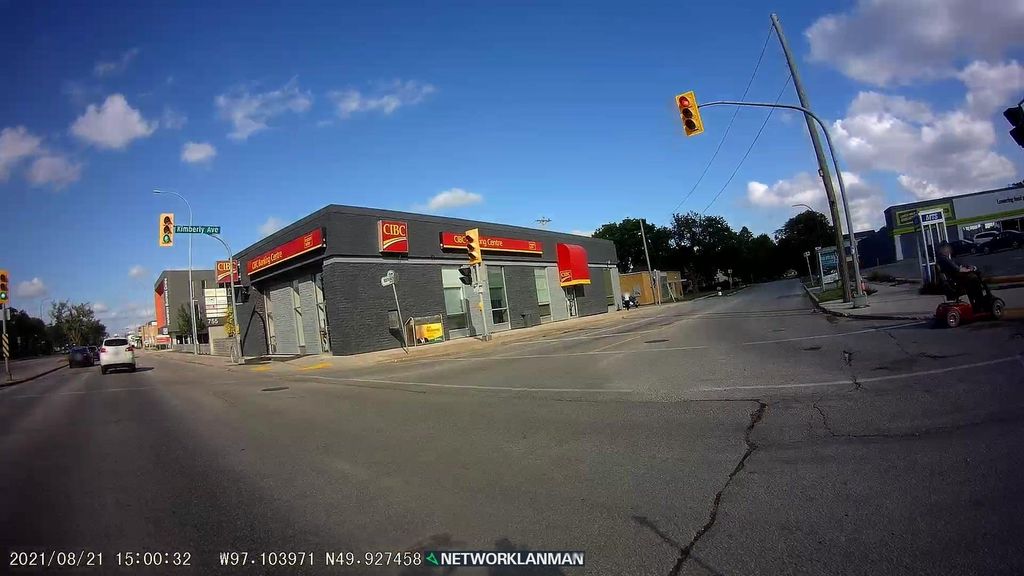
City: winnipeg